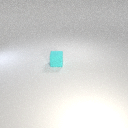
small cyan rubber cube